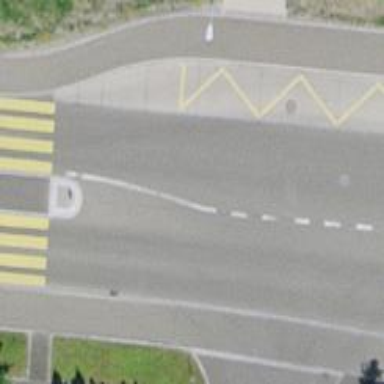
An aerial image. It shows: Bus stop with stop position for public transport.